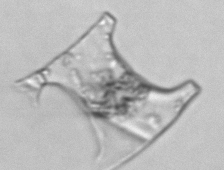
Label: Eucampia